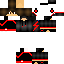
A male human skin with dark skin, wearing brown long hair dressed in a blue hoodie and black pants, featuring a closed mouth.